Question: I have several Images Inside linear layout. I want to change there Image source upon click before redirecting to next activity. My linear layout is finally enclosed in fragment. That fragment I have used in main activity. What should I do to change the source?
'''
<LinearLayout
android:orientation="vertical"
android:layout_width="match_parent"
android:layout_height="match_parent"
android:layout_alignParentTop="false"
android:layout_alignParentStart="false"
android:layout_alignParentEnd="false">
<LinearLayout
android:orientation="horizontal"
android:layout_width="match_parent"
android:layout_height="wrap_content"
android:background="#ffffff"
android:layout_margin="5dp">
<LinearLayout
android:orientation="vertical"
android:layout_width="wrap_content"
android:layout_height="wrap_content"
android:background="@drawable/background"
android:layout_weight="1"
android:clickable="true"
android:onClick="setContentView"
android:id="@+id/campus"
android:contextClickable="false">
<ImageView
android:layout_width="wrap_content"
android:layout_height="wrap_content"
android:id="@+id/acad"
android:src="@drawable/nap"
android:layout_marginLeft="24dp"
android:layout_marginTop="22dp"
android:layout_marginBottom="2dp" />
<TextView
android:layout_width="match_parent"
android:layout_height="wrap_content"
android:text="ACADEMIA"
android:id="@+id/textView"
android:textColor="#993300"
android:textAlignment="center" />
</LinearLayout>
'''

<URL>
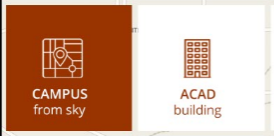
Answer: Take the drawable
Take nap_click drawable what you want after click and nap in normal
'''
<?xml version="1.0" encoding="utf-8"?>
<selector xmlns:android="http://schemas.android.com/apk/res/android">
<item android:drawable="@drawable/nap_click" android:state_pressed= "true"/>
<item android:drawable="@drawable/nap"/>
</selector>
'''
And set to Your src or background in xml
'''
android:src="@drawable/selector"
'''
or
'''
android:background="@drawable/selector"
'''
You want Like this..
'''
<?xml version="1.0" encoding="utf-8"?>
<LinearLayout
xmlns:android="http://schemas.android.com/apk/res/android"
android:orientation="vertical"
android:layout_width="match_parent"
android:layout_height="match_parent"
android:layout_alignParentTop="false"
>
<LinearLayout
android:orientation="horizontal"
android:layout_width="match_parent"
android:layout_height="wrap_content"
android:background="#FFFFFF"
android:layout_weight="3"
>
<LinearLayout
android:layout_width="0dp"
android:layout_height="wrap_content"
android:background="@drawable/selector"
android:layout_weight="1"
android:clickable="true"
android:onClick="setContentView"
android:orientation="vertical"
android:id="@+id/campus"
android:weightSum="1"
android:contextClickable="false">
<ImageView
android:layout_width="wrap_content"
android:layout_height="wrap_content"
android:id="@+id/acad"
android:src="@drawable/apply_job"
android:layout_marginTop="22dp"
android:layout_marginBottom="2dp" />
<TextView
android:layout_width="wrap_content"
android:layout_height="wrap_content"
android:text="ACADEMIA"
android:id="@+id/textView"
android:textColor="#993300"
android:textAlignment="center" />
</LinearLayout>
<LinearLayout
android:layout_width="0dp"
android:layout_height="wrap_content"
android:background="@drawable/selector"
android:layout_weight="1"
android:clickable="true"
android:onClick="setContentView"
android:orientation="vertical"
android:id="@+id/campus2"
android:gravity="center"
android:weightSum="1"
android:contextClickable="false">
<ImageView
android:layout_width="wrap_content"
android:layout_height="wrap_content"
android:id="@+id/acad2"
android:src="@drawable/apply_job"
android:layout_marginTop="22dp"
android:layout_marginBottom="2dp" />
<TextView
android:layout_width="wrap_content"
android:layout_height="wrap_content"
android:text="ACADEMIA"
android:id="@+id/textView2"
android:textColor="#993300"
android:textAlignment="center" />
</LinearLayout>
<LinearLayout
android:layout_width="0dp"
android:layout_height="wrap_content"
android:background="@drawable/selector"
android:layout_weight="1"
android:clickable="true"
android:onClick="setContentView"
android:orientation="vertical"
android:id="@+id/campus1"
android:gravity="center"
android:weightSum="1"
android:contextClickable="false">
<ImageView
android:layout_width="wrap_content"
android:layout_height="wrap_content"
android:id="@+id/acad1"
android:src="@drawable/apply_job"
android:layout_marginTop="22dp"
android:layout_marginBottom="2dp" />
<TextView
android:layout_width="wrap_content"
android:layout_height="wrap_content"
android:text="ACADEMIA"
android:id="@+id/textView1"
android:textColor="#993300"
android:textAlignment="center" />
</LinearLayout>
</LinearLayout>
<LinearLayout
android:orientation="horizontal"
android:layout_width="match_parent"
android:layout_height="wrap_content"
android:background="#FFFFFF"
android:layout_weight="3"
>
<LinearLayout
android:layout_width="0dp"
android:layout_height="wrap_content"
android:background="@drawable/selector"
android:layout_weight="1"
android:clickable="true"
android:onClick="setContentView"
android:orientation="vertical"
android:id="@+id/campus3"
android:weightSum="1"
android:contextClickable="false">
<ImageView
android:layout_width="wrap_content"
android:layout_height="wrap_content"
android:id="@+id/acad3"
android:src="@drawable/apply_job"
android:layout_marginTop="22dp"
android:layout_marginBottom="2dp" />
<TextView
android:layout_width="wrap_content"
android:layout_height="wrap_content"
android:text="ACADEMIA"
android:id="@+id/textView3"
android:textColor="#993300"
android:textAlignment="center" />
</LinearLayout>
<LinearLayout
android:layout_width="0dp"
android:layout_height="wrap_content"
android:background="@drawable/selector"
android:layout_weight="1"
android:clickable="true"
android:onClick="setContentView"
android:orientation="vertical"
android:id="@+id/campus5"
android:gravity="center"
android:weightSum="1"
android:contextClickable="false">
<ImageView
android:layout_width="wrap_content"
android:layout_height="wrap_content"
android:id="@+id/acad5"
android:src="@drawable/apply_job"
android:layout_marginTop="22dp"
android:layout_marginBottom="2dp" />
<TextView
android:layout_width="wrap_content"
android:layout_height="wrap_content"
android:text="ACADEMIA"
android:id="@+id/textView5"
android:textColor="#993300"
android:textAlignment="center" />
</LinearLayout>
<LinearLayout
android:layout_width="0dp"
android:layout_height="wrap_content"
android:background="@drawable/selector"
android:layout_weight="1"
android:clickable="true"
android:onClick="setContentView"
android:orientation="vertical"
android:id="@+id/campus4"
android:gravity="center"
android:weightSum="1"
android:contextClickable="false">
<ImageView
android:layout_width="wrap_content"
android:layout_height="wrap_content"
android:id="@+id/acad4"
android:src="@drawable/apply_job"
android:layout_marginTop="22dp"
android:layout_marginBottom="2dp" />
<TextView
android:layout_width="wrap_content"
android:layout_height="wrap_content"
android:text="ACADEMIA"
android:id="@+id/textView4"
android:textColor="#993300"
android:textAlignment="center" />
</LinearLayout>
</LinearLayout>
<LinearLayout
android:orientation="horizontal"
android:layout_width="match_parent"
android:layout_height="wrap_content"
android:background="#FFFFFF"
android:layout_weight="3"
android:layout_margin="5dp">
<LinearLayout
android:layout_width="0dp"
android:layout_height="wrap_content"
android:background="@drawable/selector"
android:layout_weight="1"
android:clickable="true"
android:onClick="setContentView"
android:orientation="vertical"
android:id="@+id/campus6"
android:weightSum="1"
android:contextClickable="false">
<ImageView
android:layout_width="wrap_content"
android:layout_height="wrap_content"
android:id="@+id/acad6"
android:src="@drawable/apply_job"
android:layout_marginTop="22dp"
android:layout_marginBottom="2dp" />
<TextView
android:layout_width="wrap_content"
android:layout_height="wrap_content"
android:text="ACADEMIA"
android:id="@+id/textView6"
android:textColor="#993300"
android:textAlignment="center" />
</LinearLayout>
<LinearLayout
android:layout_width="0dp"
android:layout_height="wrap_content"
android:background="@drawable/selector"
android:layout_weight="1"
android:clickable="true"
android:onClick="setContentView"
android:orientation="vertical"
android:id="@+id/campus7"
android:gravity="center"
android:weightSum="1"
android:contextClickable="false">
<ImageView
android:layout_width="wrap_content"
android:layout_height="wrap_content"
android:id="@+id/acad7"
android:src="@drawable/apply_job"
android:layout_marginTop="22dp"
android:layout_marginBottom="2dp" />
<TextView
android:layout_width="wrap_content"
android:layout_height="wrap_content"
android:text="ACADEMIA"
android:id="@+id/textView7"
android:textColor="#993300"
android:textAlignment="center" />
</LinearLayout>
<LinearLayout
android:layout_width="0dp"
android:layout_height="wrap_content"
android:background="@drawable/selector"
android:layout_weight="1"
android:clickable="true"
android:onClick="setContentView"
android:orientation="vertical"
android:id="@+id/campus8"
android:gravity="center"
android:weightSum="1"
android:contextClickable="false">
<ImageView
android:layout_width="wrap_content"
android:layout_height="wrap_content"
android:id="@+id/acad8"
android:src="@drawable/apply_job"
android:layout_marginTop="22dp"
android:layout_marginBottom="2dp" />
<TextView
android:layout_width="wrap_content"
android:layout_height="wrap_content"
android:text="ACADEMIA"
android:id="@+id/textView8"
android:textColor="#993300"
android:textAlignment="center" />
</LinearLayout>
</LinearLayout>
<LinearLayout
android:orientation="horizontal"
android:layout_width="match_parent"
android:layout_height="wrap_content"
android:background="#FFFFFF"
android:layout_weight="3"
android:layout_margin="5dp">
<LinearLayout
android:layout_width="0dp"
android:layout_height="wrap_content"
android:background="@drawable/selector"
android:layout_weight="1"
android:clickable="true"
android:onClick="setContentView"
android:orientation="vertical"
android:id="@+id/campus9"
android:weightSum="1"
android:contextClickable="false">
<ImageView
android:layout_width="wrap_content"
android:layout_height="wrap_content"
android:id="@+id/acad9"
android:src="@drawable/apply_job"
android:layout_marginTop="22dp"
android:layout_marginBottom="2dp" />
<TextView
android:layout_width="wrap_content"
android:layout_height="wrap_content"
android:text="ACADEMIA"
android:id="@+id/textView9"
android:textColor="#993300"
android:textAlignment="center" />
</LinearLayout>
<LinearLayout
android:layout_width="0dp"
android:layout_height="wrap_content"
android:background="@drawable/selector"
android:layout_weight="1"
android:clickable="true"
android:onClick="setContentView"
android:orientation="vertical"
android:id="@+id/campus10"
android:gravity="center"
android:weightSum="1"
android:contextClickable="false">
<ImageView
android:layout_width="wrap_content"
android:layout_height="wrap_content"
android:id="@+id/acad10"
android:src="@drawable/apply_job"
android:layout_marginTop="22dp"
android:layout_marginBottom="2dp" />
<TextView
android:layout_width="wrap_content"
android:layout_height="wrap_content"
android:text="ACADEMIA"
android:id="@+id/textView10"
android:textColor="#993300"
android:textAlignment="center" />
</LinearLayout>
<LinearLayout
android:layout_width="0dp"
android:layout_height="wrap_content"
android:background="@drawable/selector"
android:layout_weight="1"
android:clickable="true"
android:onClick="setContentView"
android:orientation="vertical"
android:id="@+id/campus11"
android:gravity="center"
android:weightSum="1"
android:contextClickable="false">
<ImageView
android:layout_width="wrap_content"
android:layout_height="wrap_content"
android:id="@+id/acad11"
android:src="@drawable/apply_job"
android:layout_marginTop="22dp"
android:layout_marginBottom="2dp" />
<TextView
android:layout_width="wrap_content"
android:layout_height="wrap_content"
android:text="ACADEMIA"
android:id="@+id/textView11"
android:textColor="#993300"
android:textAlignment="center" />
</LinearLayout>
</LinearLayout>
</LinearLayout>
'''
'''
<?xml version="1.0" encoding="utf-8"?>
<selector xmlns:android="http://schemas.android.com/apk/res/android">
<item android:drawable="#993400" android:state_pressed= "true"/>
<item android:drawable="#FFFFFF"/>
</selector>
'''
apply_job.png are here .png or otherwise you take the other pressed or normal
You setonclicklistner On layout like
'''
campus.setOnClickListener(new View.OnClickListener() {
@Override
public void onClick(View v) {
// Change the textColor on click
// txtHelp.setTextColor();
}
});
'''
Or used the TouchonListner....